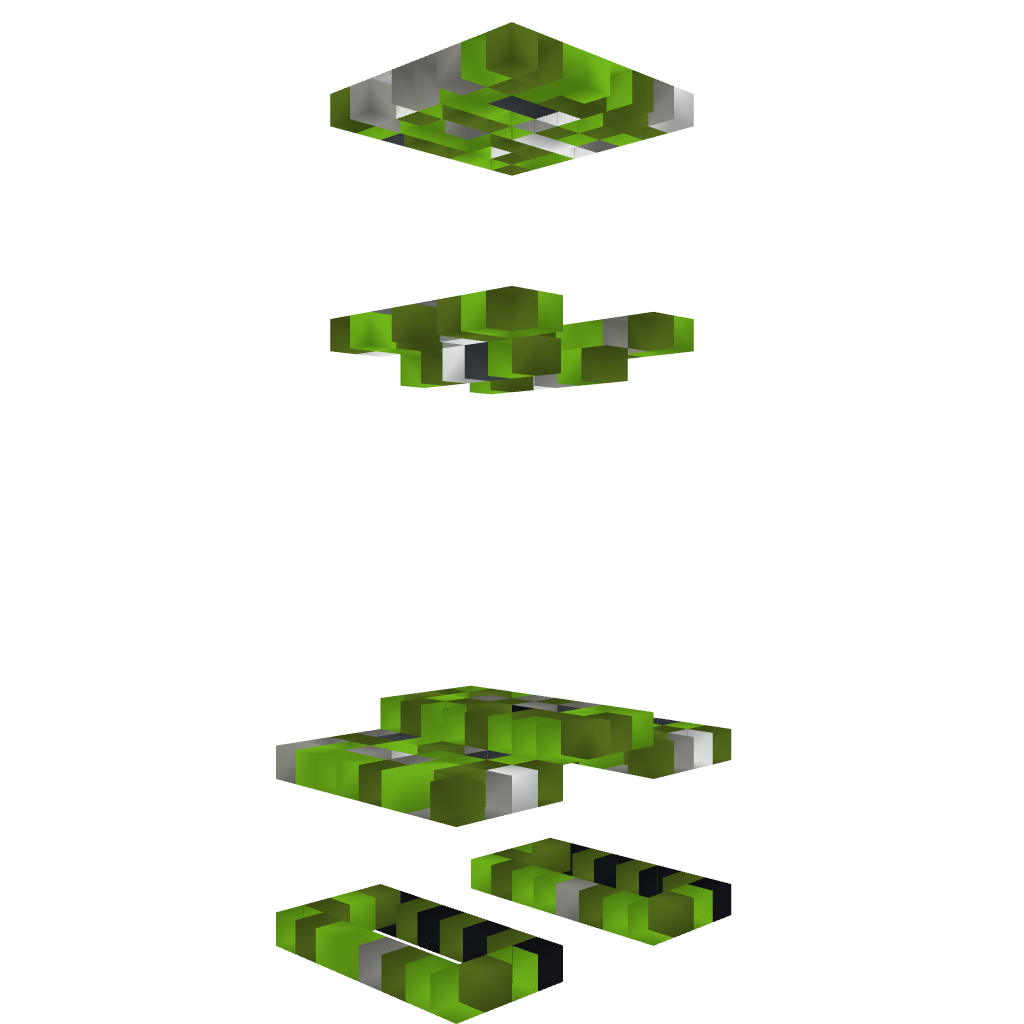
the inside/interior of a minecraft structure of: Creeper Statue